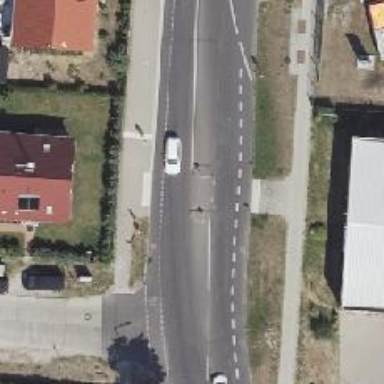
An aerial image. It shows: Footway with asphalt surface featuring unmarked crossing with island.